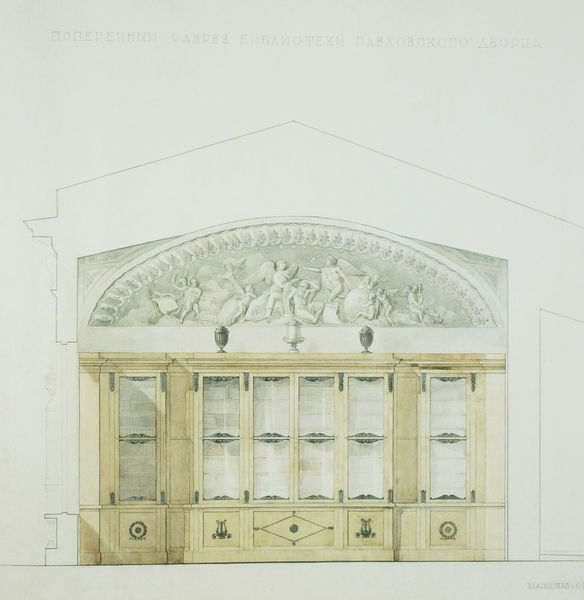
Titel: Plan für die Wiederherstellung des Mobiliars der Großen Bibliothek von Rossi
Künstler: N. W. Below
Standort: St. Petersburg
Institution: Schloss Pawlowsk
Schlagwörter: blau, weiß, aquarell, fenster, glas, grau, skizze, säulen, tür, zeichnung, dach, gebäude, haus, beige, ornament, architektur, interieur, theater, engel, vase, relief, schrift, schrank, ansicht, bogen, fassade, türen, studie, giebel, linien, figuren, rundbogen, kuppel, dekoration, detail, ornamente, stuck, vasen, innenansicht, tor, aufsicht, eingang, wasserfarben, gewölbe, antike, schnitt, entwurf, vitrine, ornamental, halbkreis, fries, portal, römer, frontalansicht, griechen, götter, frontansicht, plan, tempel, glasscheiben, querschnitt, urne, bau, symbole, aufriss, tympanon, bauzeichnung, architekt, thympanon, lünette, konzept, aquarel, bogenfeld, figurengruppe, götterszene, russische schriftzeichen, zzeichnung